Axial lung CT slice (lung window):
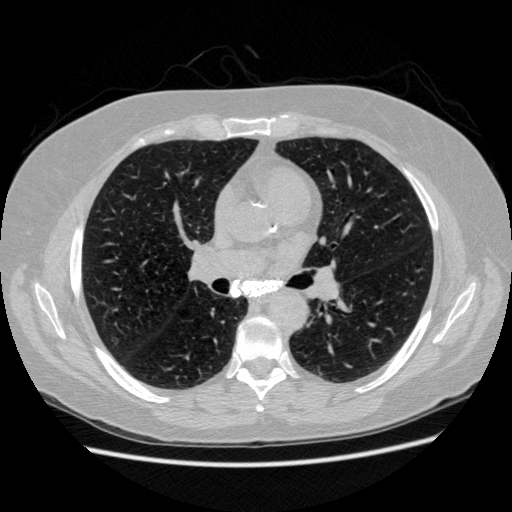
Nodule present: no